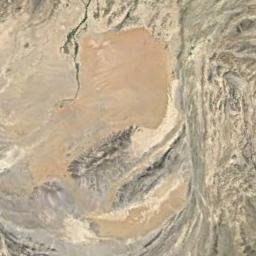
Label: desert